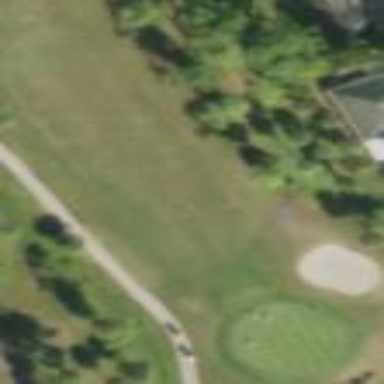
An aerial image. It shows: Golf fairway surrounded by grass.